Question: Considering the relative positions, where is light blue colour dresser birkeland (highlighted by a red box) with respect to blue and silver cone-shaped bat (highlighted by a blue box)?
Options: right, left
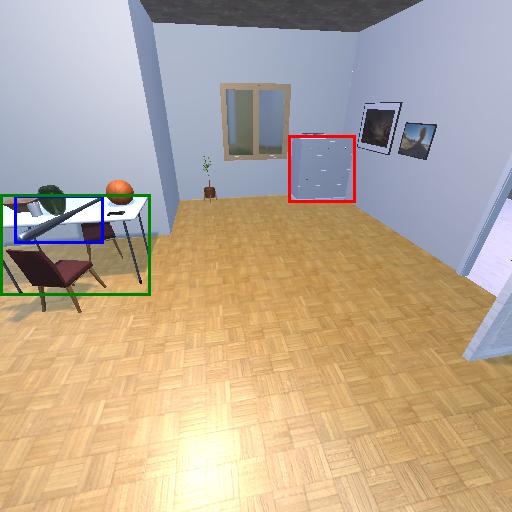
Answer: right